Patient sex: M
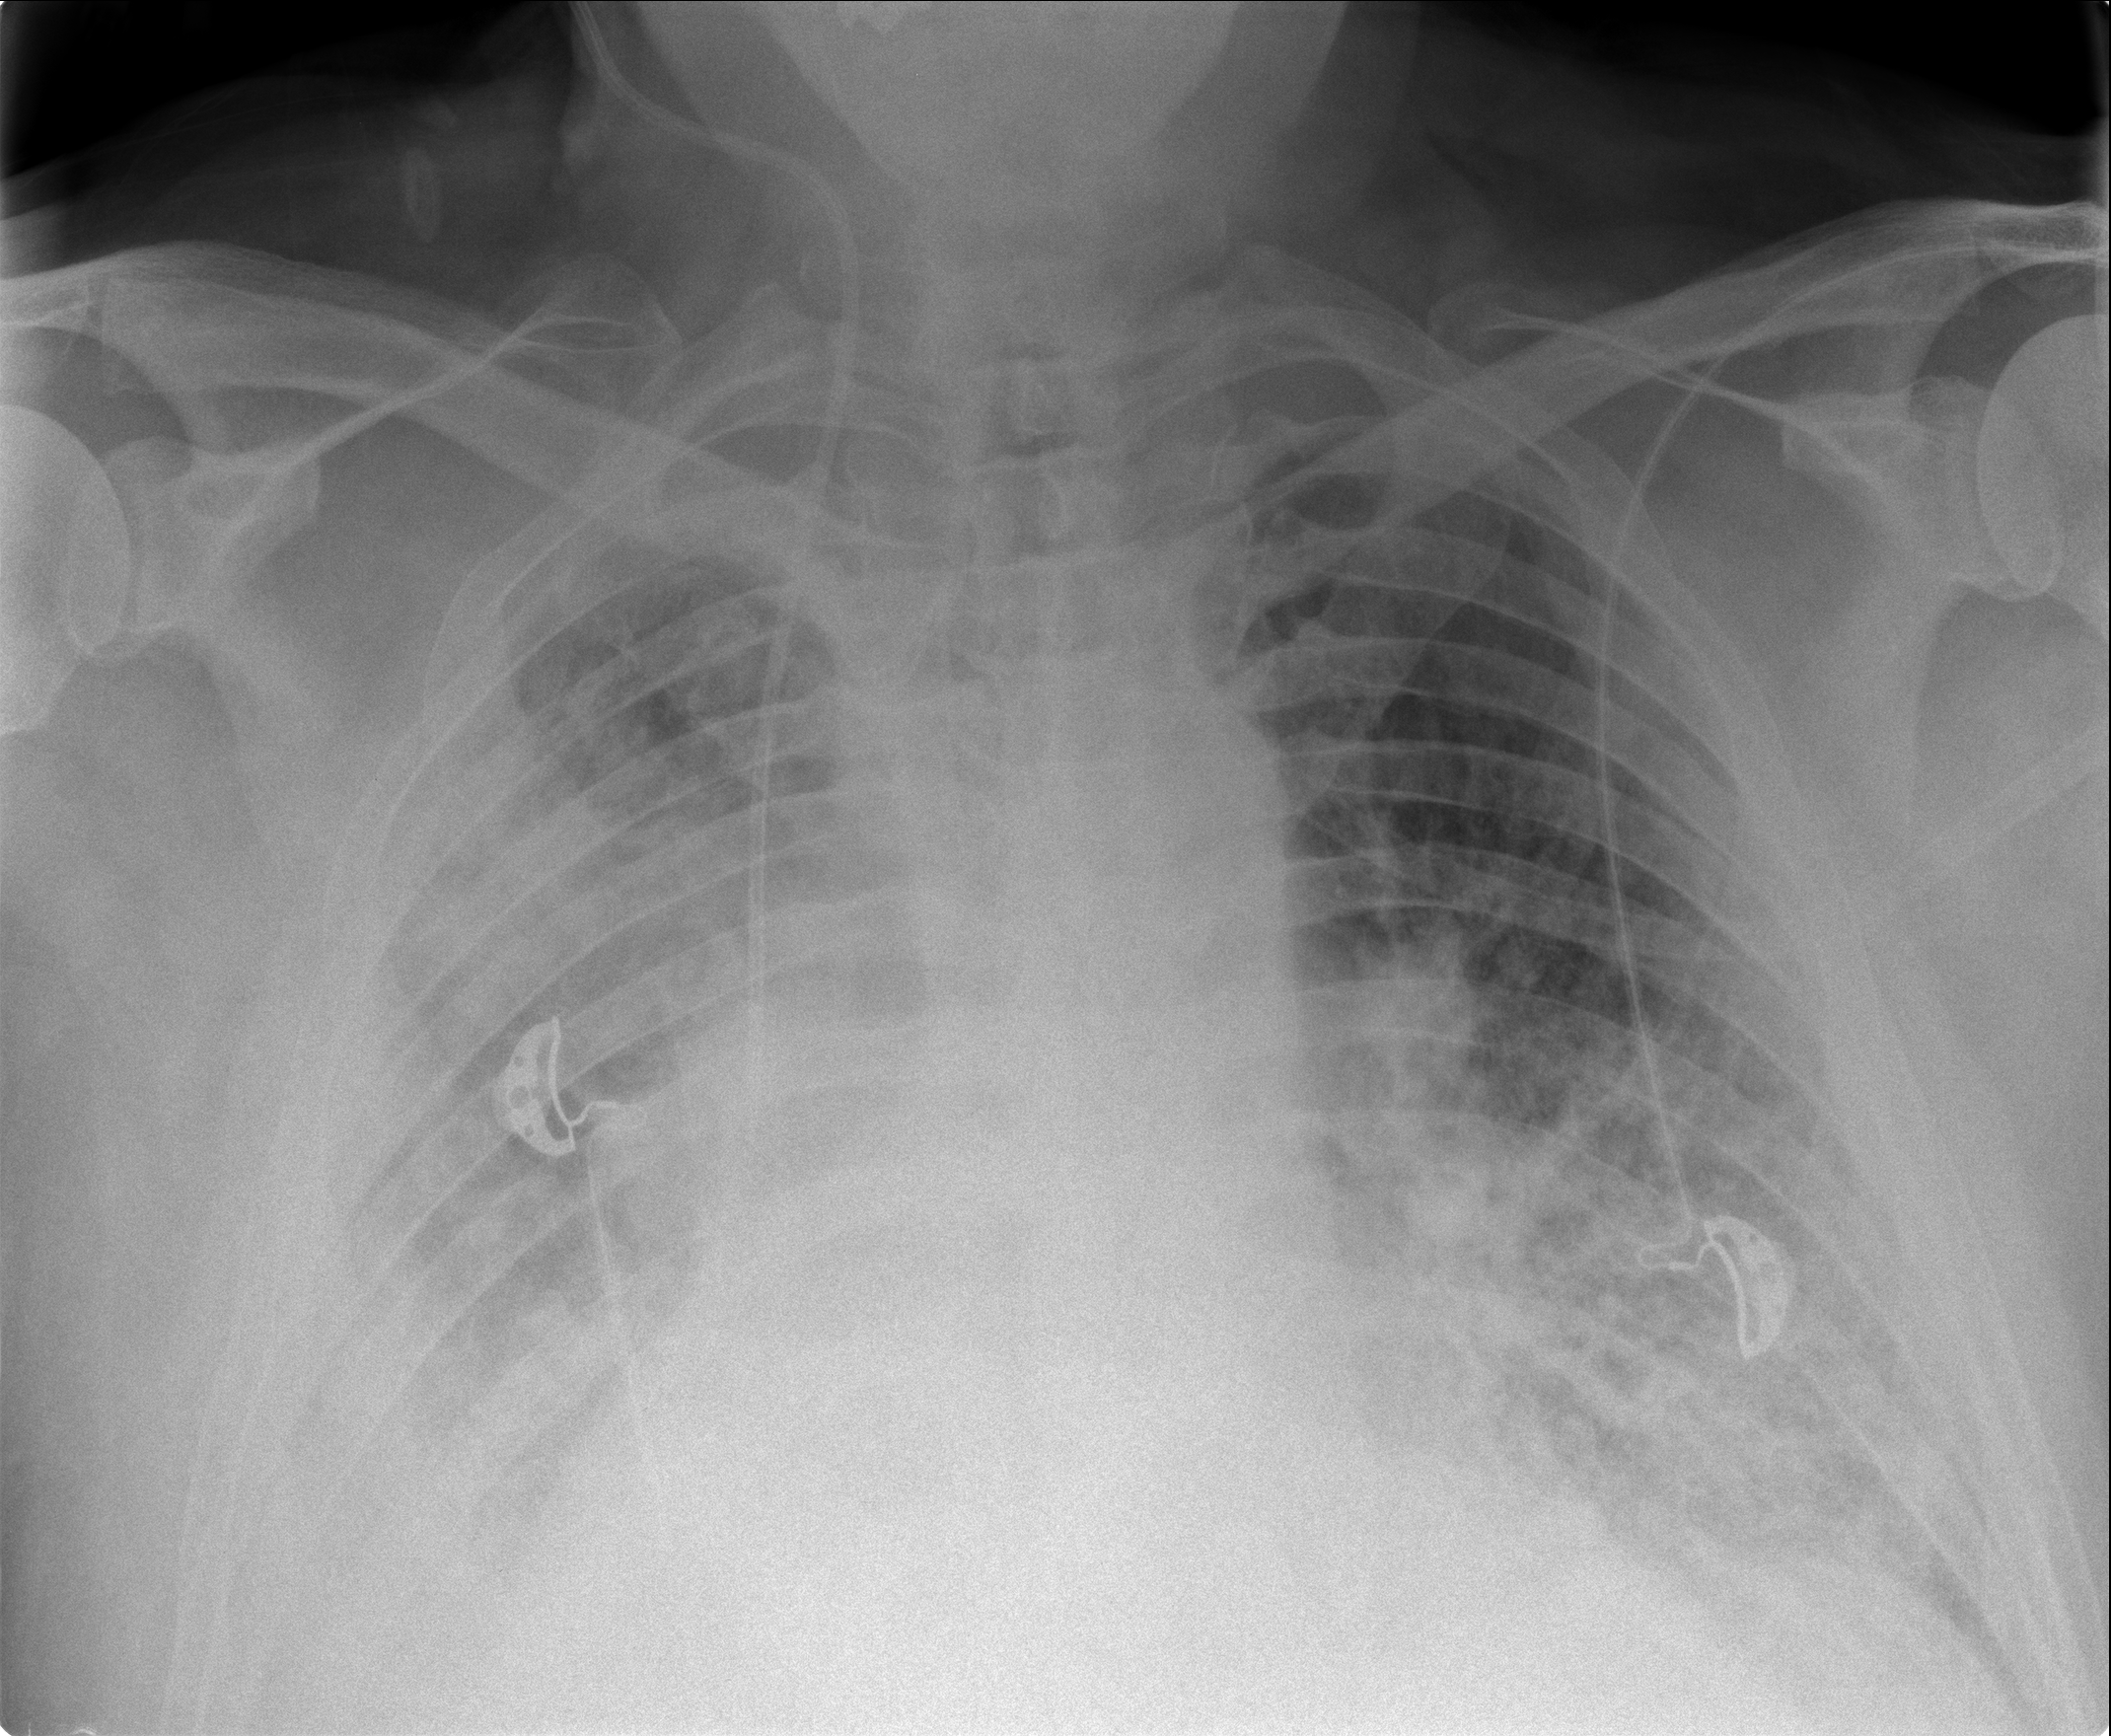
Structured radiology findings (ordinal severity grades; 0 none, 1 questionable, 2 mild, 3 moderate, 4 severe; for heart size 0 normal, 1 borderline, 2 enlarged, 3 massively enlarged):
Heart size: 2
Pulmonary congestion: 2
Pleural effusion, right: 3
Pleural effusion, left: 2
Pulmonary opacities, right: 3
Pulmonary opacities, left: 2
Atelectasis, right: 3
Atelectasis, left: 3